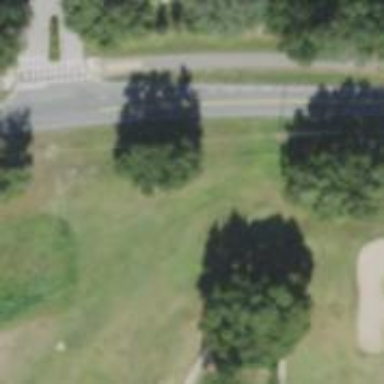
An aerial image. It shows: View of golf hole.